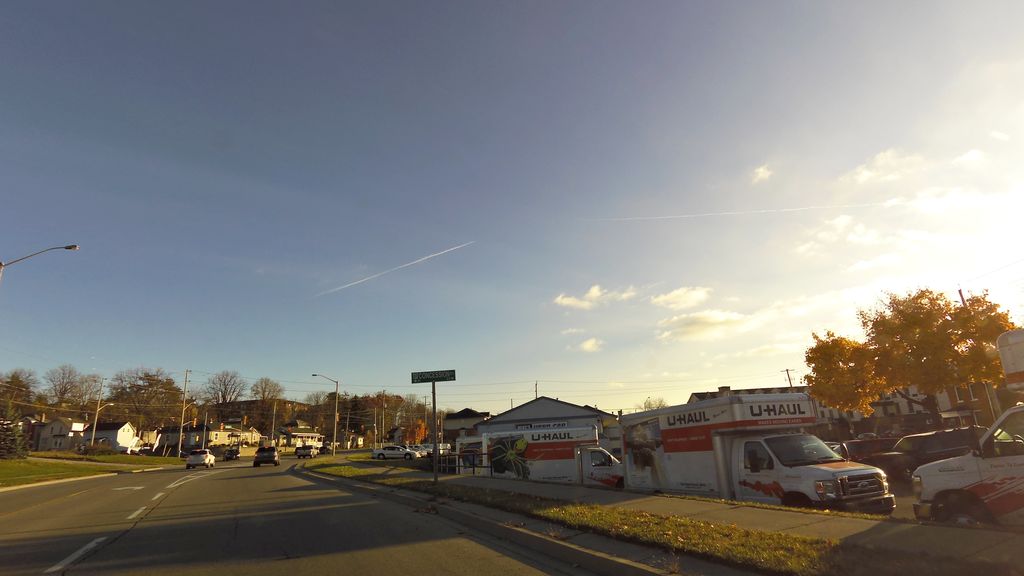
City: kitchener-waterloo